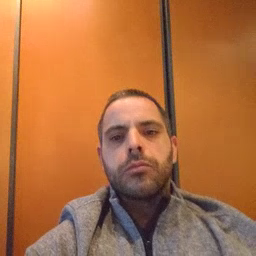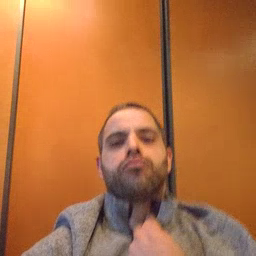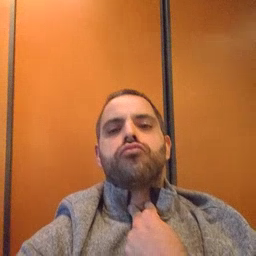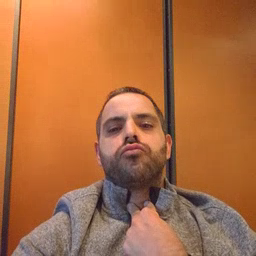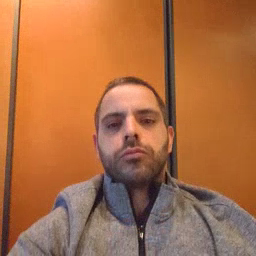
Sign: stuck